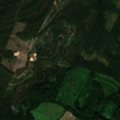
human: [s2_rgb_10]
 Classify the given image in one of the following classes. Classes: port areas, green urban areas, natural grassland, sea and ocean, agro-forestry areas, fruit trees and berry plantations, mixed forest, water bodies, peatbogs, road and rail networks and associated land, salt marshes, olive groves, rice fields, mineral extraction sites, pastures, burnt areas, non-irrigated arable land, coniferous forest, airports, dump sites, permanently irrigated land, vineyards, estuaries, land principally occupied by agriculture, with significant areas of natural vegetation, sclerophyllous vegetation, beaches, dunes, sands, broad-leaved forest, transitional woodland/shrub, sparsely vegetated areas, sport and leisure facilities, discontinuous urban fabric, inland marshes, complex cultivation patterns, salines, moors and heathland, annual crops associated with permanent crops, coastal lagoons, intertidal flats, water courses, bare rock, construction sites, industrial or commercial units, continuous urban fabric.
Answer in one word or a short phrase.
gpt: non-irrigated arable land, broad-leaved forest, coniferous forest, mixed forest